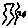
Label: zigzag